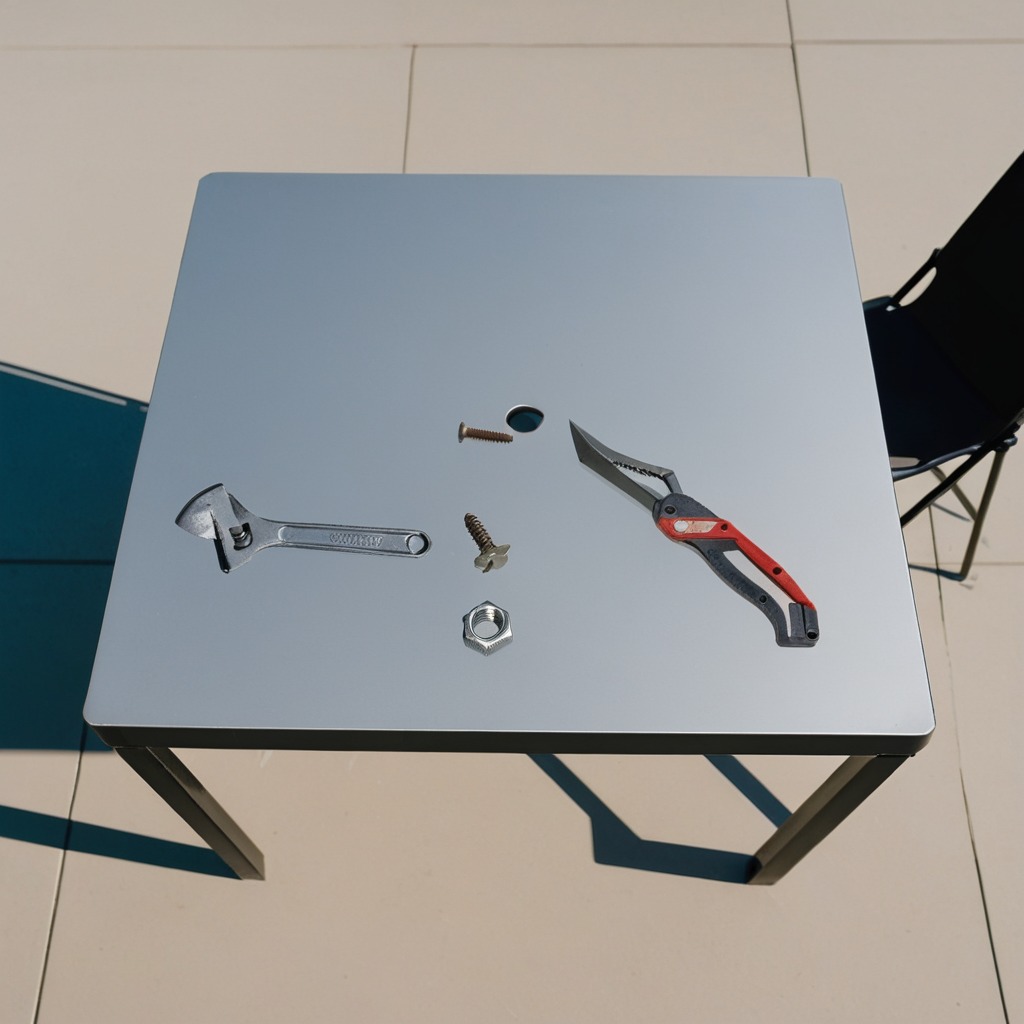
A utility knife, a metal machine screw, an iron nail, a metal nut, and a wrench are lying on the table.